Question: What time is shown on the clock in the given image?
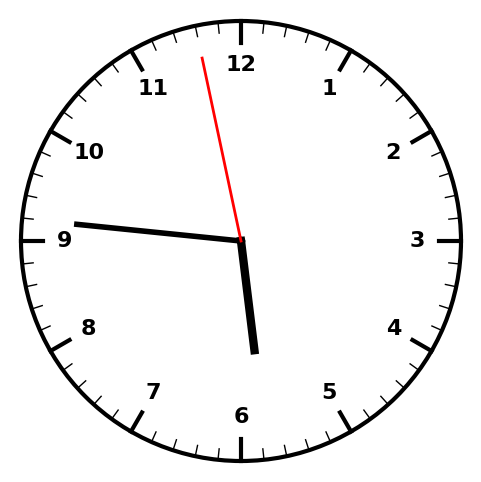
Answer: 05:45:58